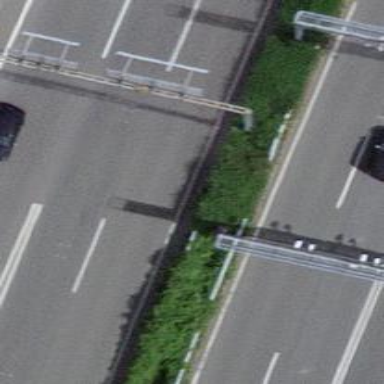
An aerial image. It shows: Toll gantry structure.